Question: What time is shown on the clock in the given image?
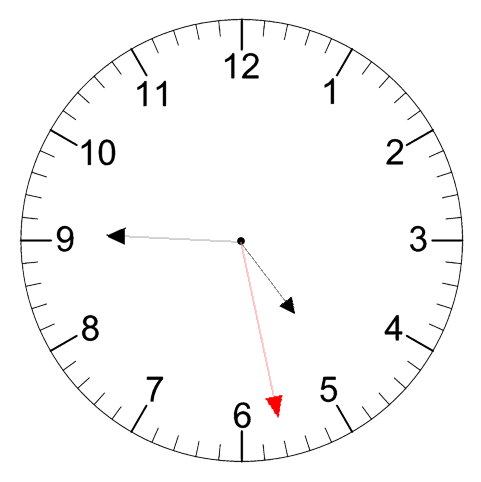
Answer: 04:45:28